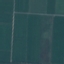
Land use / land cover: Pasture